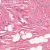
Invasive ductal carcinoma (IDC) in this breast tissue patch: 0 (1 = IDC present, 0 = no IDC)